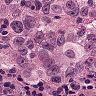
Metastatic tissue present: yes